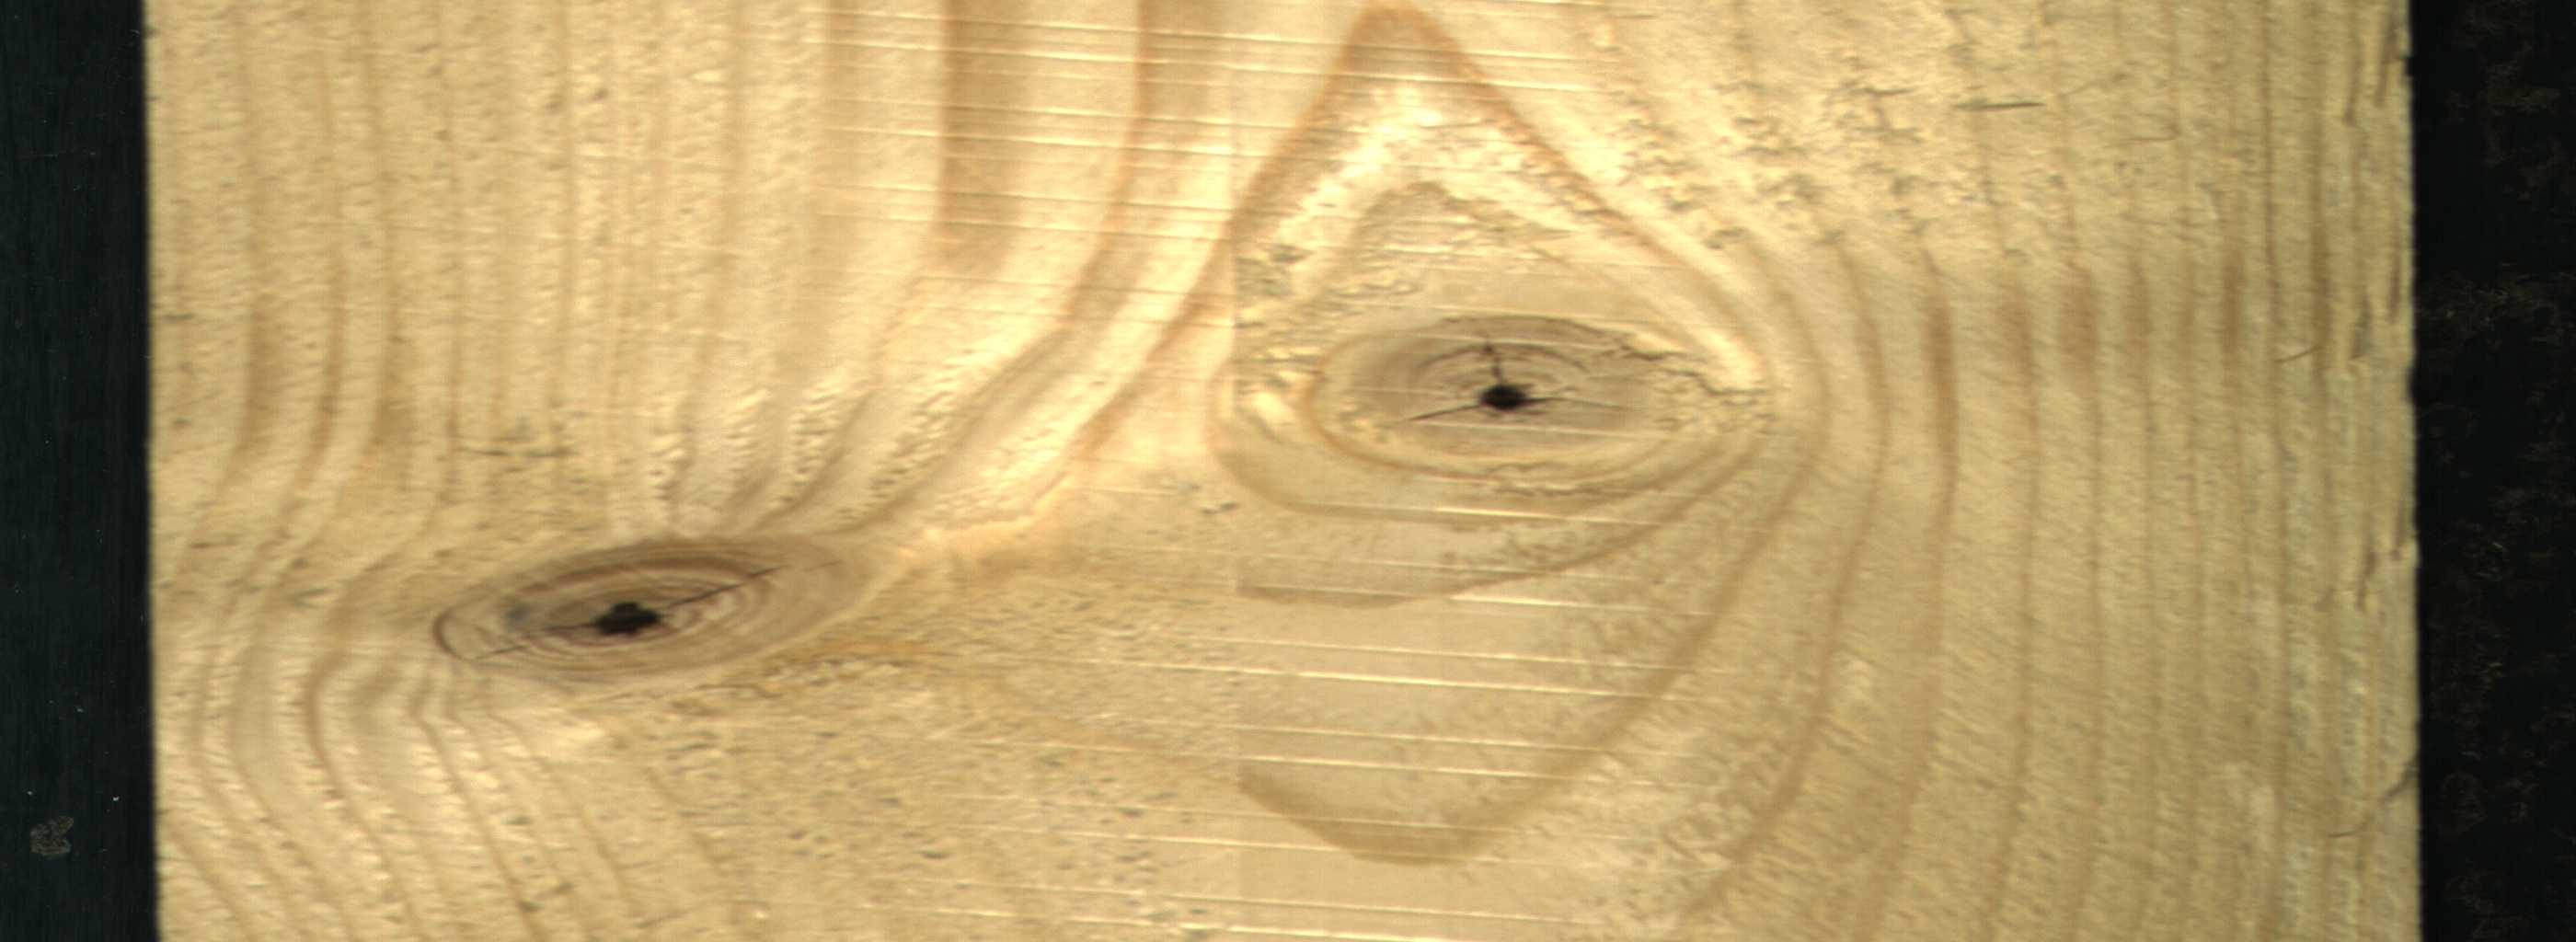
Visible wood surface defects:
knot_with_crack
Dead_Knot